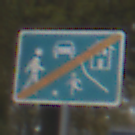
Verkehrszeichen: EndeVerkehrsberuhigterBereich
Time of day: MorningAfternoon
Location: Outdoor (Nature)
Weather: Overcast
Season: Autumn
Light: Natural